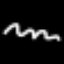
Label: squiggle